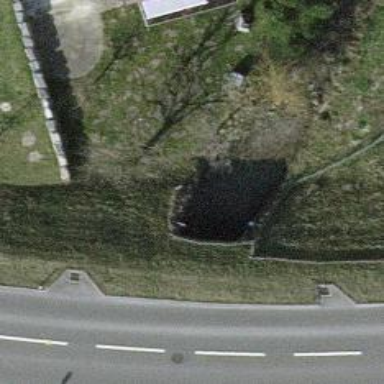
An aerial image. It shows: Tunnel.